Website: bh-photo
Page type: payment
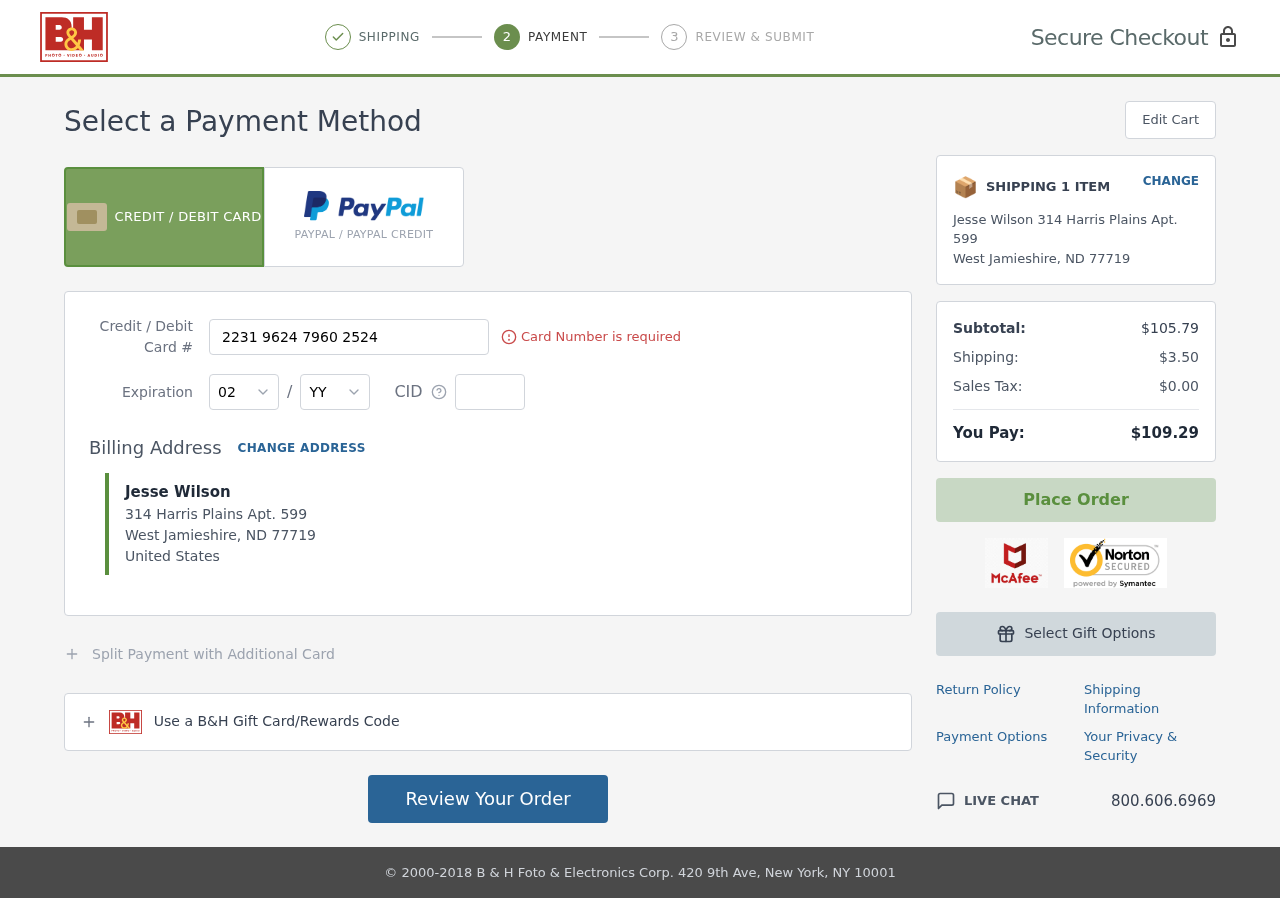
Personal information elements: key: PII_CARD_CVV
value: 691
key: PII_CARD_EXPIRY_MONTH
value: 02
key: PII_CARD_EXPIRY_YEAR
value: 28
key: PII_CARD_NUMBER
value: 2231 9624 7960 2524
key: PII_CITY
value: West Jamieshire
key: PII_COUNTRY
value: United States
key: PII_FULLNAME
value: Jesse Wilson
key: PII_POSTCODE
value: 77719
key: PII_STATE_ABBR
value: ND
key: PII_STREET
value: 314 Harris Plains Apt. 599
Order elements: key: ORDER_NUM_ITEMS
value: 1
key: ORDER_SUBTOTAL
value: $105.79
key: ORDER_SHIPPING_COST
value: $3.50
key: ORDER_TAX
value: $0.00
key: ORDER_TOTAL
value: $109.29